Interaction volume radius: 5 \u00c5
Interaction volume height: 10 \u00c5
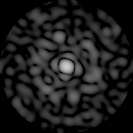
Disorder parameter: 0.8396